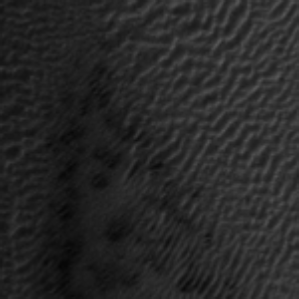
Label: frost